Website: lowes
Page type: billing-address
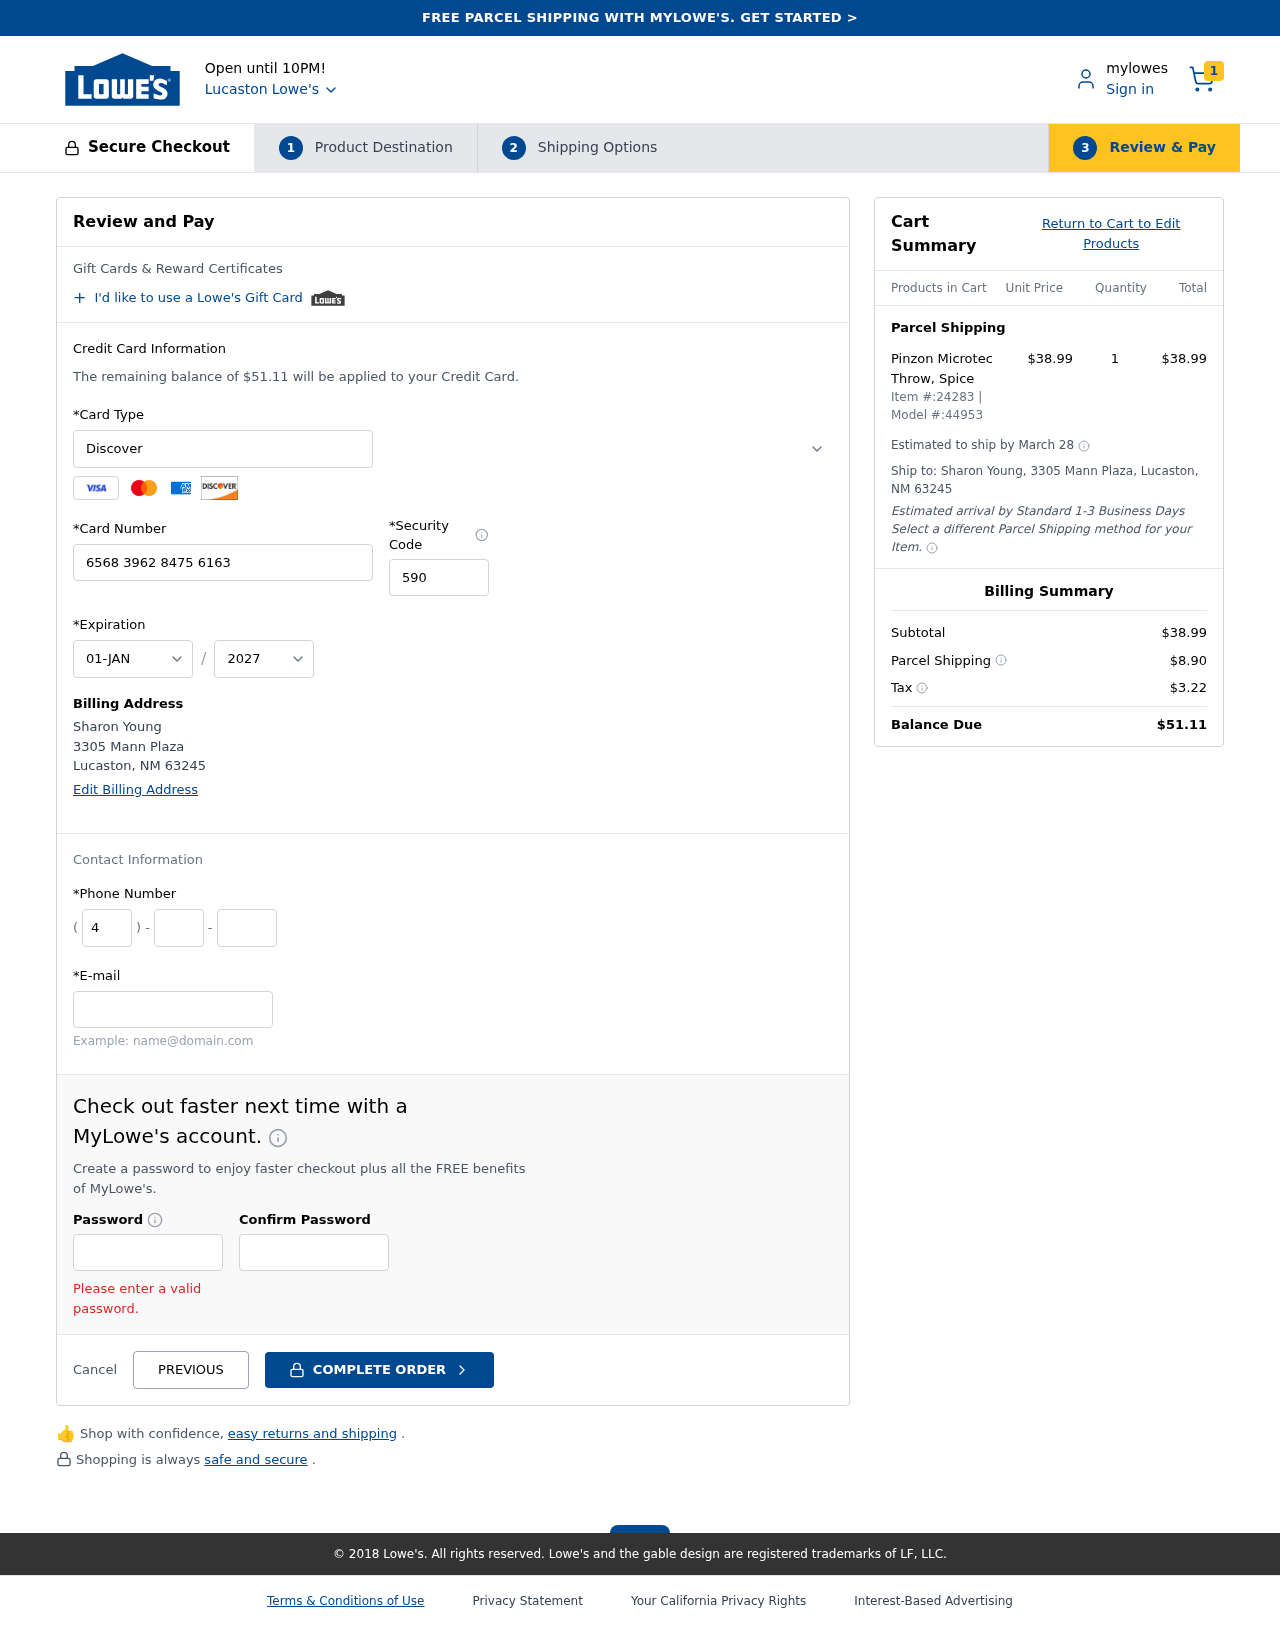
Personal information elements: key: PII_CARD_CVV
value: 590
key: PII_CARD_EXPIRY_MONTH
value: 01
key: PII_CARD_EXPIRY_YEAR
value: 27
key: PII_CARD_NUMBER
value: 6568 3962 8475 6163
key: PII_CARD_TYPE
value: Discover
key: PII_CITY
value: Lucaston
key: PII_CITY_STATE_ZIP
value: Lucaston, NM 63245
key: PII_EMAIL
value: sharon_young@gmail.com
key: PII_FULLNAME
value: Sharon Young
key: PII_PHONE_AREA
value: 428
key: PII_PHONE_PREFIX
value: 496
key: PII_PHONE_SUFFIX
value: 0876
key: PII_STREET
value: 3305 Mann Plaza
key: PII_FULLNAME2
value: Sharon Young
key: PII_STATE_ABBR
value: NM
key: PII_POSTCODE
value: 63245
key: PII_POSTCODE_FULL
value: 63245
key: PII_CITY_STATE
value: Lucaston, NM
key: PII_POSTCODE_NUMERIC
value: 63245
Product elements: key: PRODUCT1_NAME
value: Pinzon Microtec Throw, Spice
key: PRODUCT1_PRICE
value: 38.99
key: PRODUCT1_QUANTITY
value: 1
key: PRODUCT_ITEM_NUMBER
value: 24283
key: PRODUCT_MODEL_NUMBER
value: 44953
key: PRODUCT1_LINE_TOTAL
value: $38.99
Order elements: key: ORDER_NUM_ITEMS
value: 1
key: ORDER_TOTAL
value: $51.11
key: ORDER_SHIPPING_DATE
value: March 28
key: ORDER_SUBTOTAL
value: $38.99
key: ORDER_SHIPPING_COST
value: $8.90
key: ORDER_TAX
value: $3.22